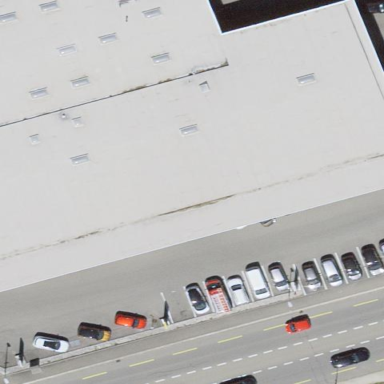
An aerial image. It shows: Car shop building.